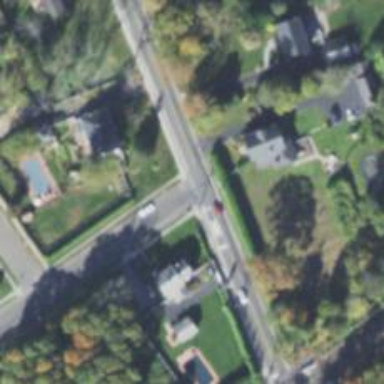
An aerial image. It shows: Unmarked crossing on footway.